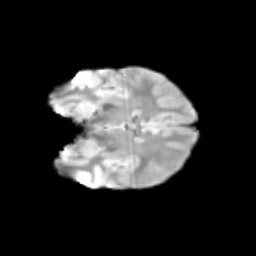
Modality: T2w
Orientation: coronal
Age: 11
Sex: female
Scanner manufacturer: siemens
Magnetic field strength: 3 T
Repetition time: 3.8 s
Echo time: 0.07 s